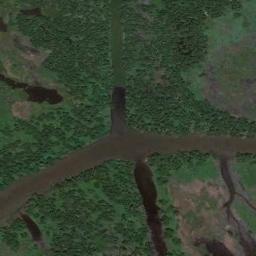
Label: wetland